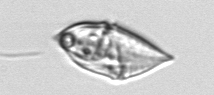
Label: Gyrodinium